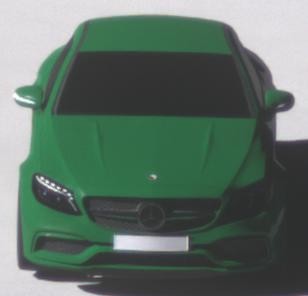
Make: Mercedes-Benz
Model: C 43 AMG
Detailed model: C-Class (205) AMG Limousine
Model produced from: 2016/10
Model produced until: 2018/04
Doors: 4
Color: green
Road condition: dry road
Daytime: morning or afternoon
Contrast: high contrast